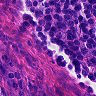
Metastatic tissue present: no